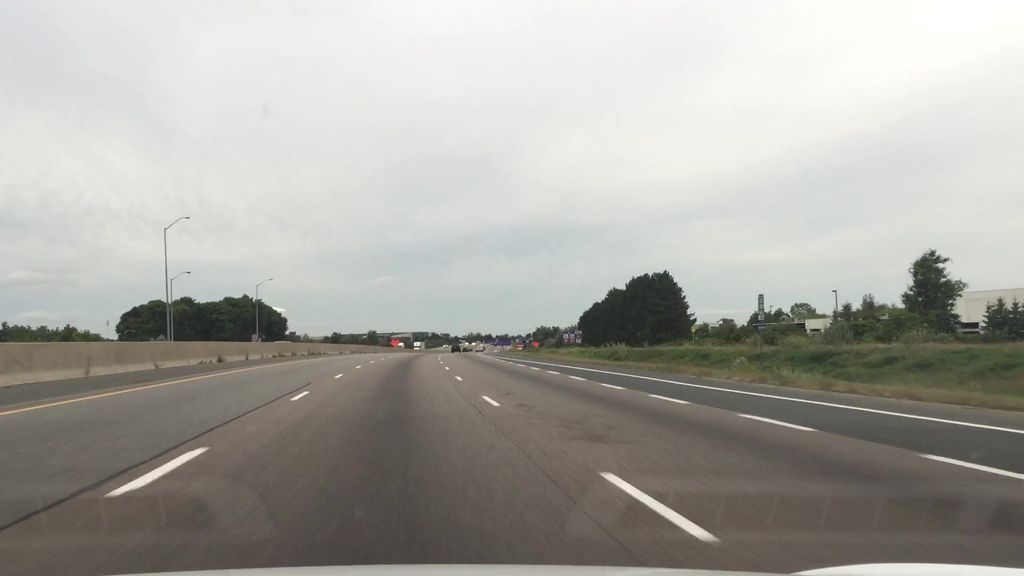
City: kitchener-waterloo